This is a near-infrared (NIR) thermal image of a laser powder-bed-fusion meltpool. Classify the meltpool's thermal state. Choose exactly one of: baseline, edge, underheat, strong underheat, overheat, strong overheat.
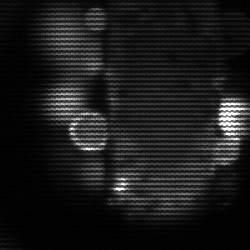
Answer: strong underheat